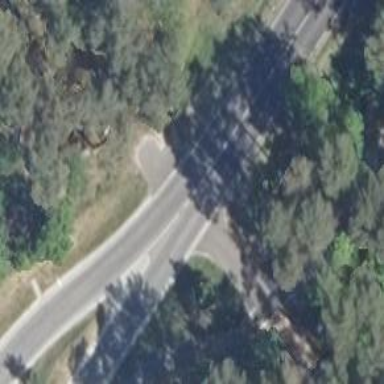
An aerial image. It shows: Asphalt road classified as primary highway.